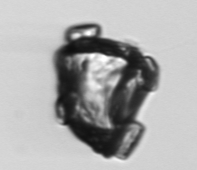
Label: Delphineis